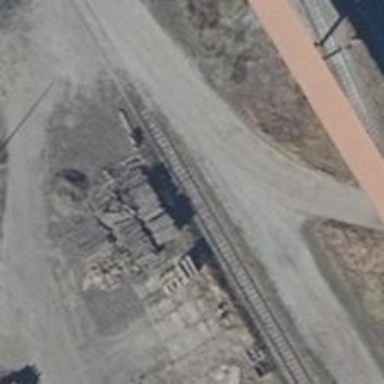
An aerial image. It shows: Railway yard.